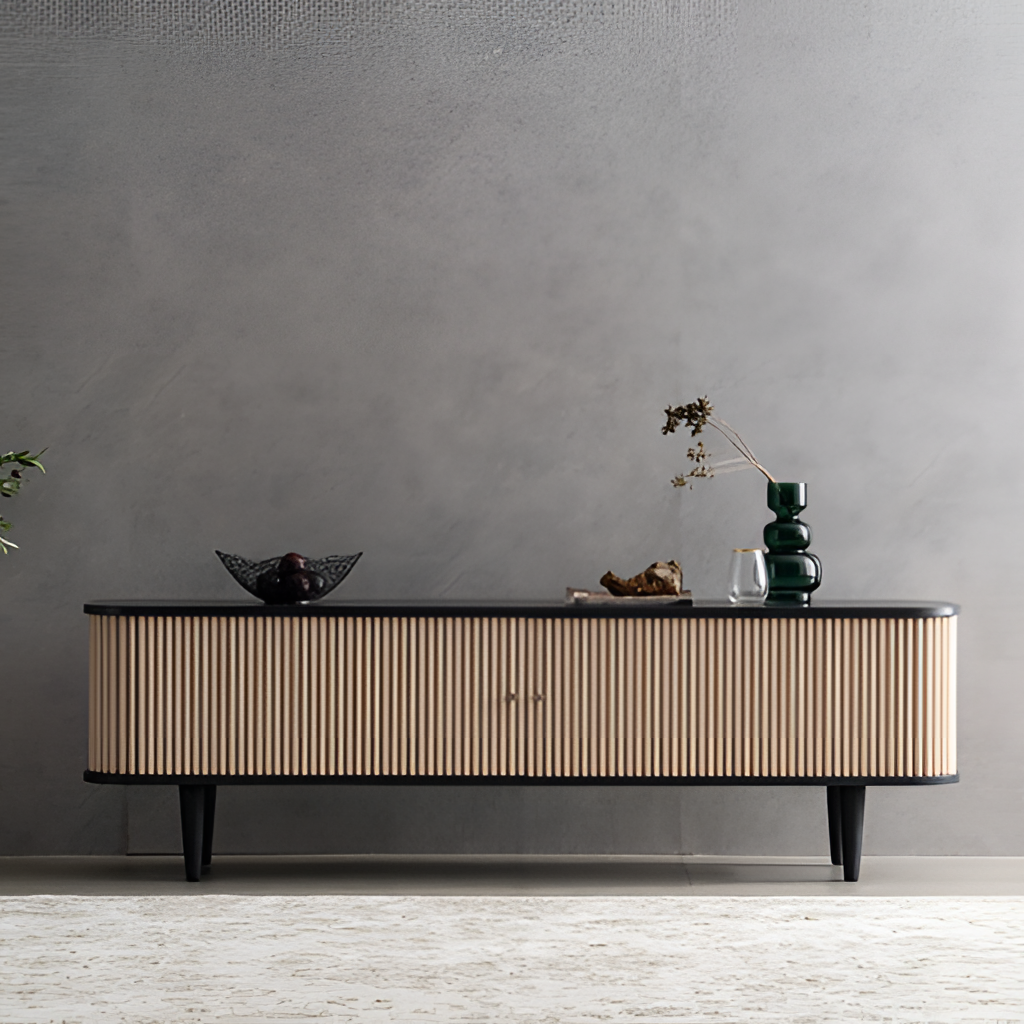
living room, beige wood sideboard, contemporary, beige carpet flooring, with plain pattern, paint wallpaper, with solid pattern